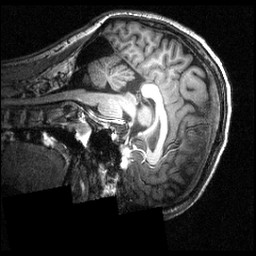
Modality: T1w
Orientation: sagittal
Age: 21
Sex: male
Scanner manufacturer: siemens
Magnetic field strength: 3.951 T
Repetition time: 1.5 s
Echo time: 0.00335 s